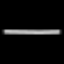
Label: line